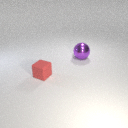
small red rubber cube in front of large purple metal sphere